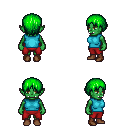
a pixel art fantasy rpg character, female body template, orc, green skin, teal sleeveless shirt, red pants, green plain hairstyle, brown shoes, four views (front, back, left, right), 2x2 character sprite sheet, small pixel art, hard edges, no anti-aliasing